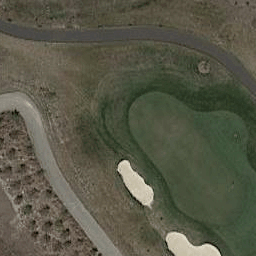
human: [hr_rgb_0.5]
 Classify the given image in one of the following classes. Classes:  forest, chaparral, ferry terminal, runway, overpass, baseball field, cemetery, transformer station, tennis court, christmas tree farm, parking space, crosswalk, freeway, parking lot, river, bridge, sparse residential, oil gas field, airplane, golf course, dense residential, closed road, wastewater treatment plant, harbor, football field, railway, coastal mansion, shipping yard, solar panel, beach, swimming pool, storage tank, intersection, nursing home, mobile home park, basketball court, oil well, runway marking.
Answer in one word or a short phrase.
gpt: golf course